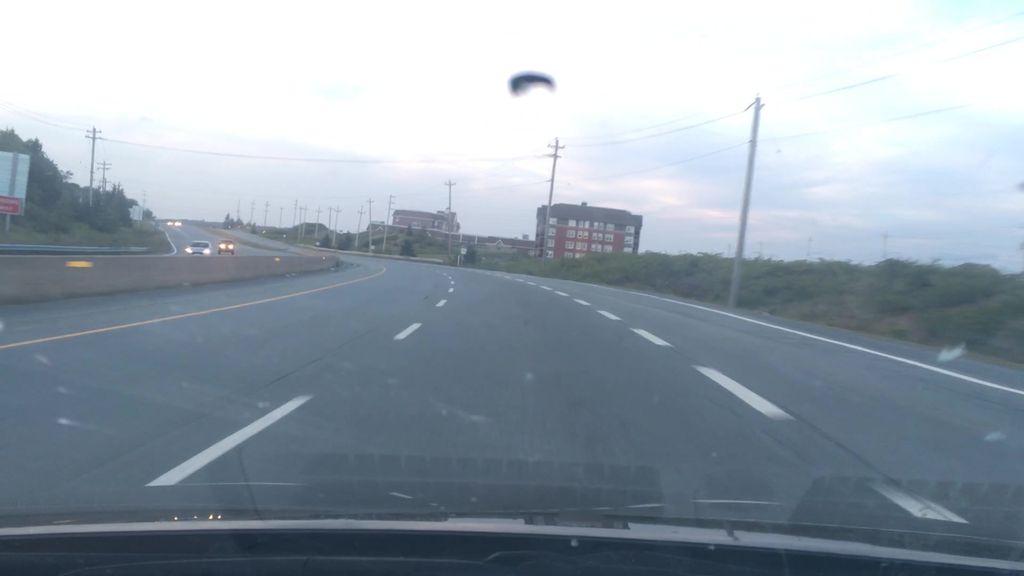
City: halifax